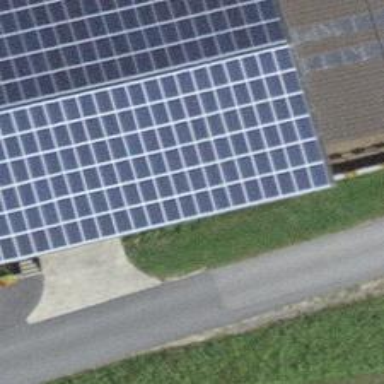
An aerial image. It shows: Solar power generator using photovoltaic method with solar photovoltaic panel types.